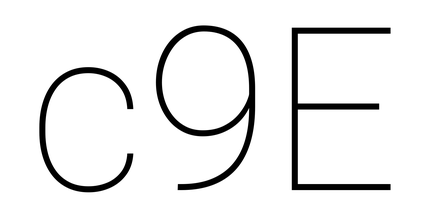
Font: Roboto_Thin